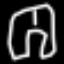
Label: pants